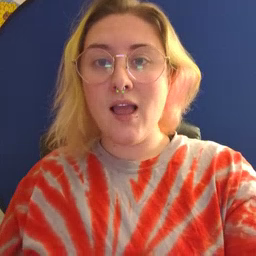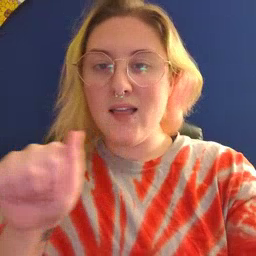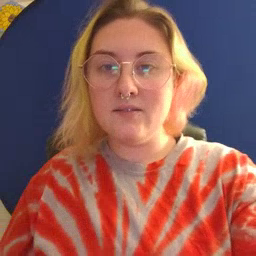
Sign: any